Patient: sex M, age 66
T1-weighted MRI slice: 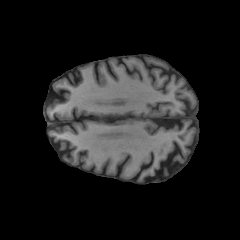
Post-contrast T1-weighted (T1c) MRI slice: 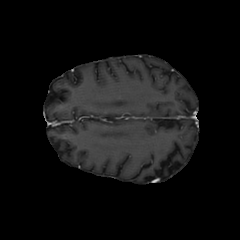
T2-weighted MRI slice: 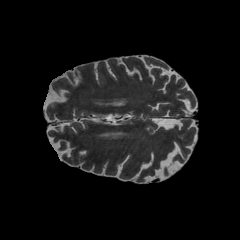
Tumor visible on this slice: no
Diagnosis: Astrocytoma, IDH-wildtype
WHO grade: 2